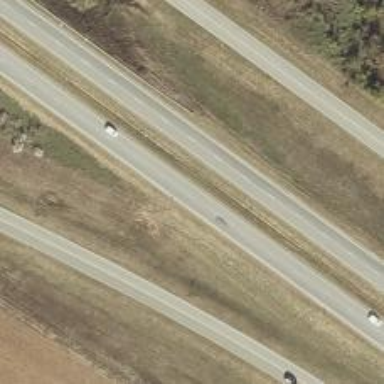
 designated as trunk highway. It is dual carriageway."